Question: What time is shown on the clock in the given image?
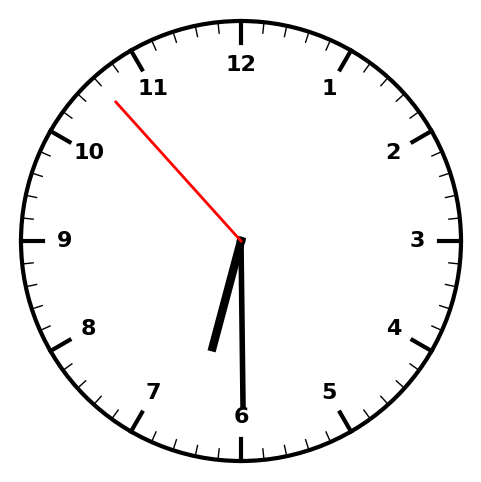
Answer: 06:29:53